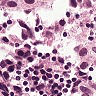
Metastatic tissue present: yes